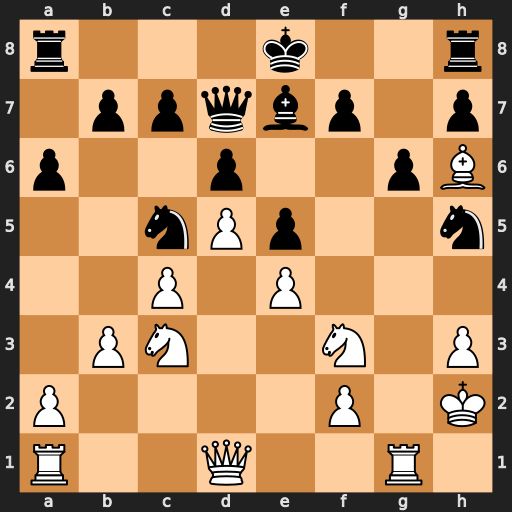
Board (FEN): r3k2r/1ppqbp1p/p2p2pB/2nPp2n/2P1P3/1PN2N1P/P4P1K/R2Q2R1
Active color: w
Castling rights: kq
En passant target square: -
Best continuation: b4 Nxe4 Nxe4